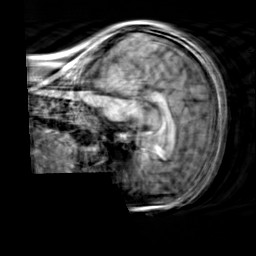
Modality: T1w
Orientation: sagittal
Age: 27
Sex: female
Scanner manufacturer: siemens
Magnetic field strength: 3 T
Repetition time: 2.3 s
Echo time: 0.00303 s